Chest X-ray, AP view. Patient: 68 years old, sex M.
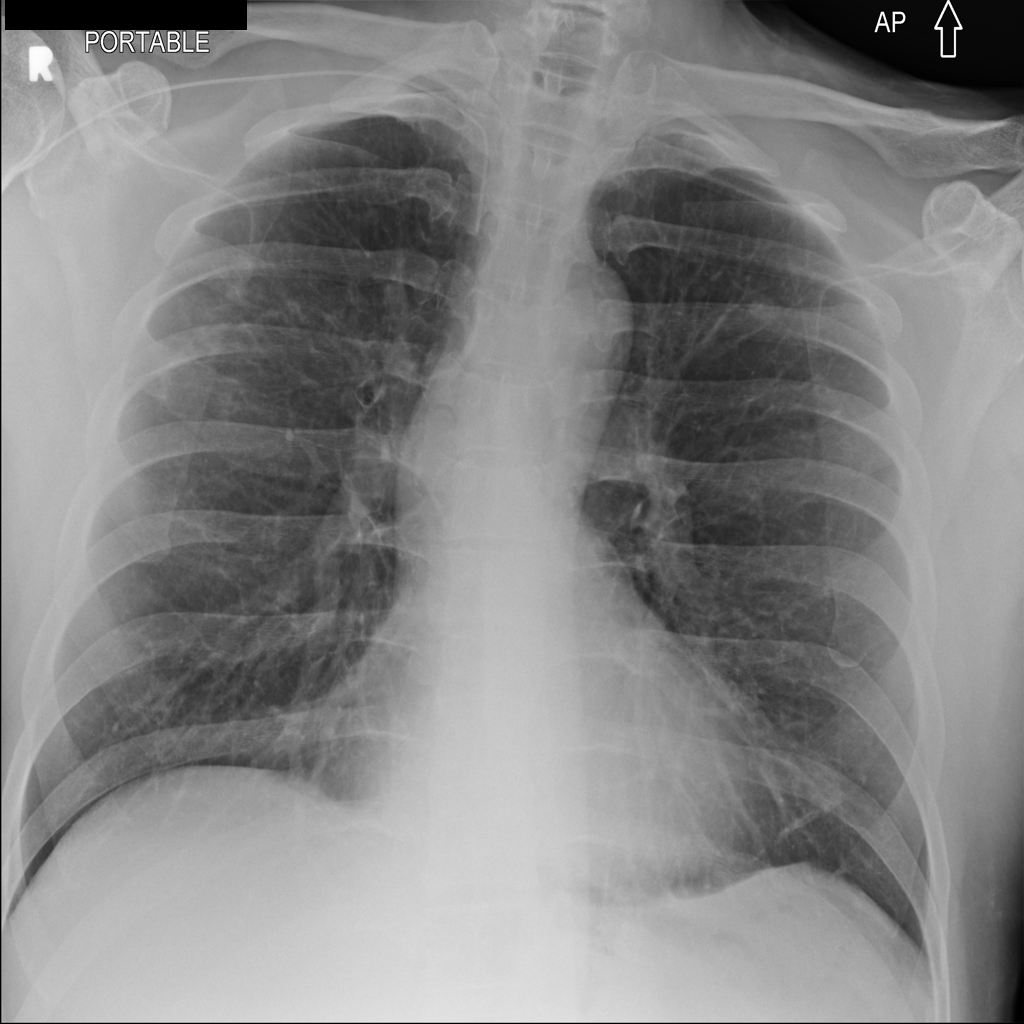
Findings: Nodule